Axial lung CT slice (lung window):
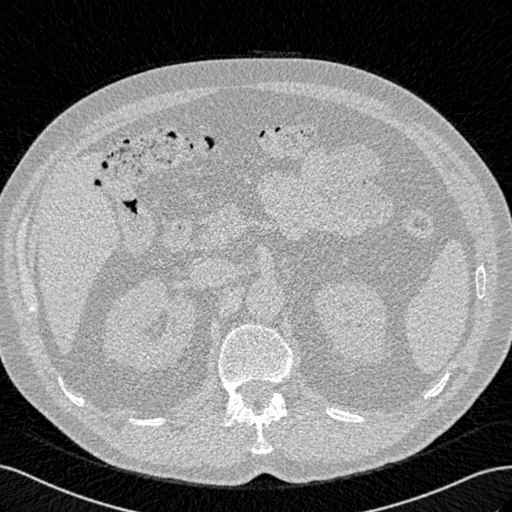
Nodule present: no